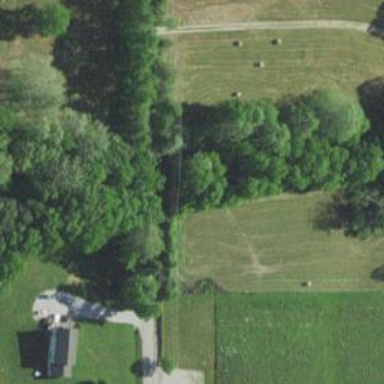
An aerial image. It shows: Culvert tunnel.